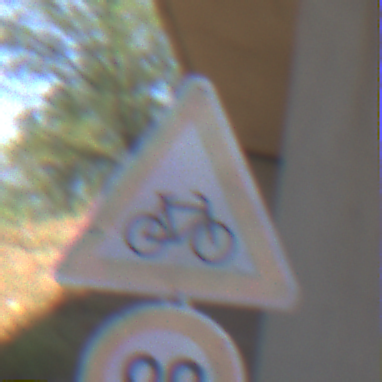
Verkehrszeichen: RadverkehrLinks
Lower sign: Geschwindigkeit90
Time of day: Midday
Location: Roofed (Underpass)
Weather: Clear
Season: NotSpecified
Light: Natural